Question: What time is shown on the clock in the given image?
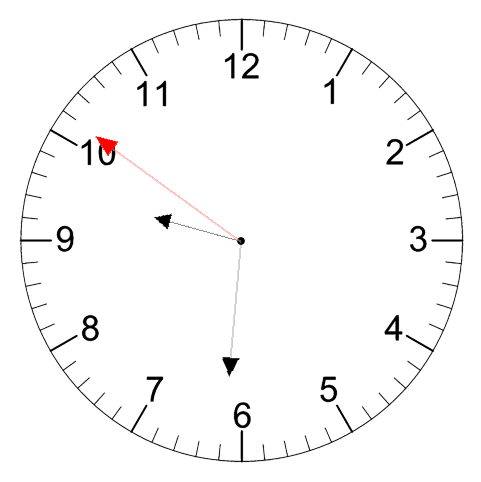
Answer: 09:30:51